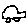
Label: car